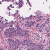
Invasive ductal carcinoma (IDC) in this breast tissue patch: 1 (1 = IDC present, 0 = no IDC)